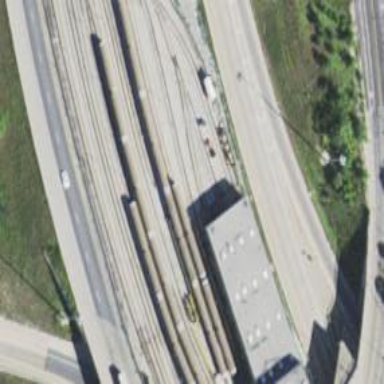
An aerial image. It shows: Building passage tunnel electrified for rail service in yard.